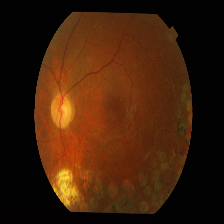
Diabetic retinopathy grade: Mild